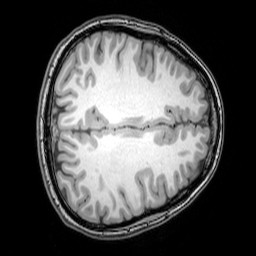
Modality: T1w
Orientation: axial
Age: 25
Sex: female
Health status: healthy
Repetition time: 0.081 s
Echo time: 0.037 s